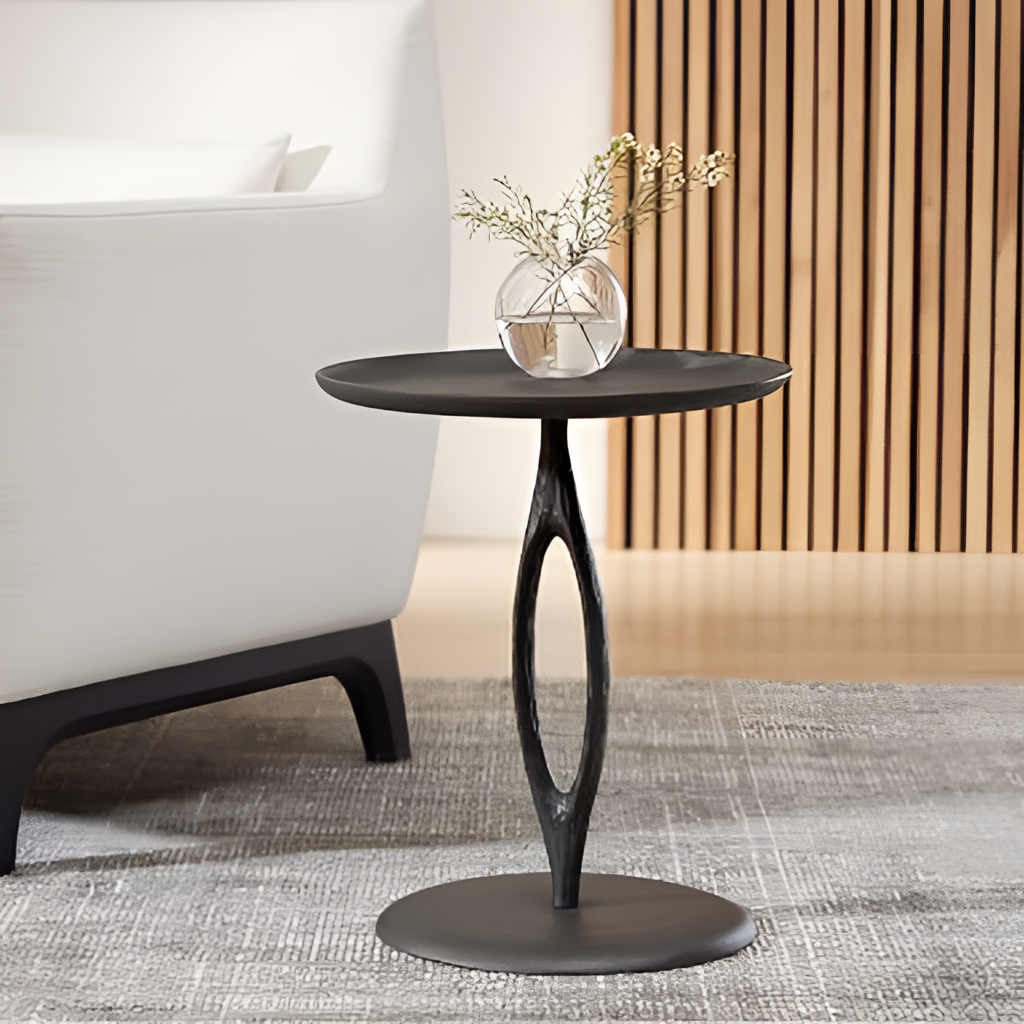
metal side table, living room, modern, gray fabric flooring, with plain pattern, wood wallpaper, with vertical striped pattern